Question: Most of google applications (e.g Google Maps, Google sheets, etc...) have a pretty nice splashscreen, that pops up very quickly.

It doesn't look like a "classic" Android splashscreen made of an Activity launching another one after xx secs.
It makes me think of the iOS equivalent (Launch images).
Is it a new UI element that we can use ? Does somebody have an hint about that ?
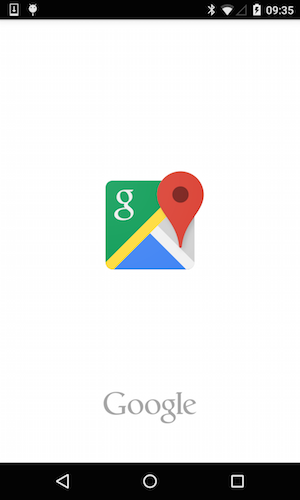
Answer: You have to use a theme for your SplashActivity instead of directly setting the image in the layout.For eg:
'''
<style name="Theme.Splash" parent="AppTheme">
<item name="android:windowBackground">@drawable/ic_splash</item>
</style>
'''
Then apply this theme to your splash activity in Manifest.for eg:
'''
<activity
android:name=".controller.activities.SplashActivity"
android:label="@string/app_name"
android:screenOrientation="portrait"
android:theme="@style/Theme.Splash"
>
<intent-filter>
<action android:name="android.intent.action.MAIN" />
<category android:name="android.intent.category.LAUNCHER" />
</intent-filter>
</activity>
'''